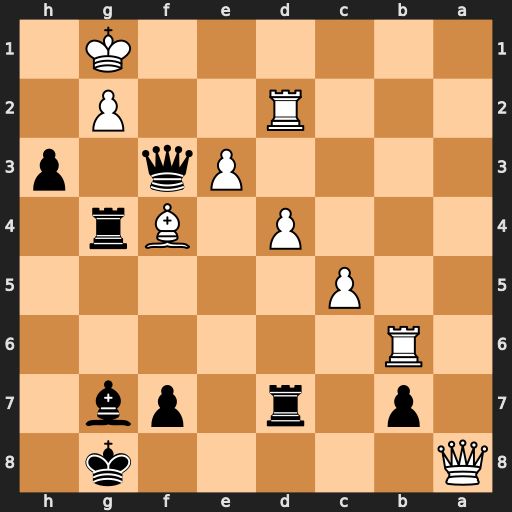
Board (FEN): Q5k1/1p1r1pb1/1R6/2P5/3P1Br1/4Pq1p/3R2P1/6K1
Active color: b
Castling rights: -
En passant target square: -
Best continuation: Kh7 Qa2 Rxd4 Rh6+ Bxh6 Qxf7+ Rg7